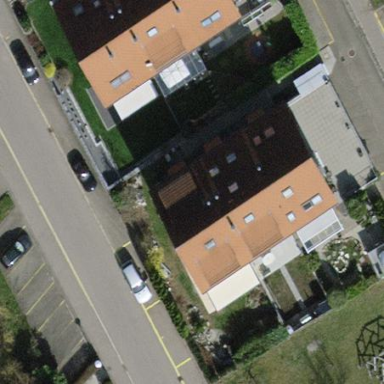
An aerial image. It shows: Terrace building.